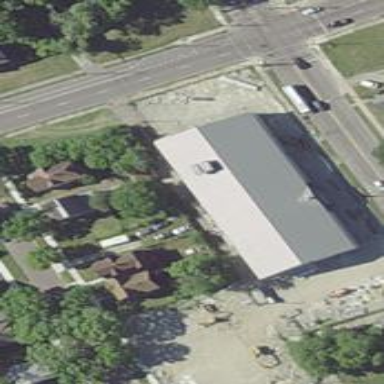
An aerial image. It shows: Building that serves as place of worship.